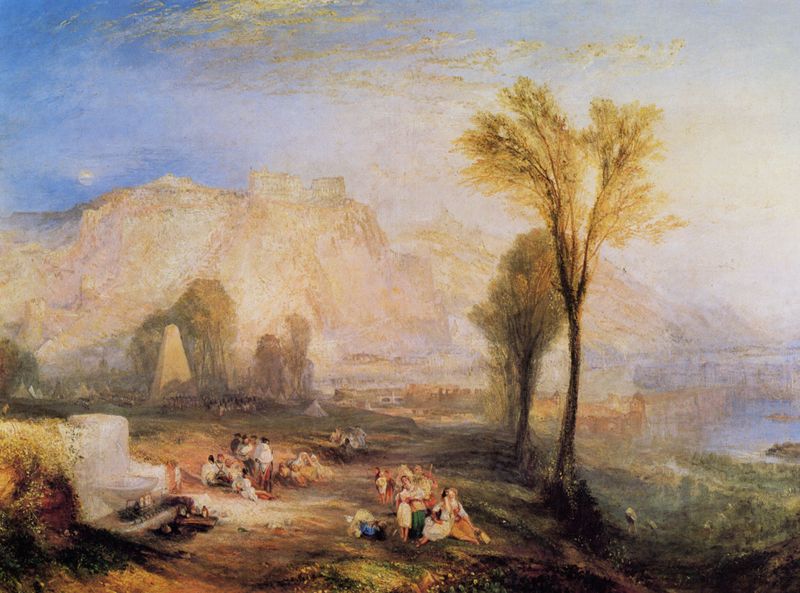
Titel: Ehrenbreitstein und Gruft von Marceau nach Byrons »Childe Harold«
Künstler: William Turner
Standort: London
Institution: Privatsammlung
Schlagwörter: baum, berg, blau, blätter, dunkel, felsen, gemälde, gruppe, himmel, laub, mann, meer, schatten, wasser, weiß, wolken, aquarell, baumstämme, bäume, frauen, gelb, grün, landschaft, menschen, mädchen, ocker, sand, see, sitzen, ufer, äste, braun, frau, grau, hell, hintergrund, kleid, kleider, licht, marmor, männer, orange, schwarz, gras, haus, rot, schloss, weg, wiese, wolke, beige, fest, leute, rock, stehen, stein, steine, ast, bach, baumstamm, dämmerung, erde, ferne, horizont, häuser, natur, spiegelung, stamm, zweige, pfad, sonne, boden, land, gewand, familie, personen, tal, brunnen, genre, kinder, küste, sommer, ruhe, liegen, ruhen, röcke, abhang, berge, fels, gebirge, abendsonne, dunst, picknick, rast, staffage, turner, durchgang, mondlicht, tor, bucht, gruppen, mond, ruine, burg, kloster, idyll, denkmal, lichtung, becken, landschaftsbild, chwarz, obelisk, grotte, griechenland, atmosphäre, arkadien, pyramide, wasserbecken, rasten, brauns, zelt, beg, akropolis, pastel, quelle, lagern, william, ideale landschaft, luna, bäme, brunnenbecken, brunnenschale, ere, willaim turner, weiß himmeö blau